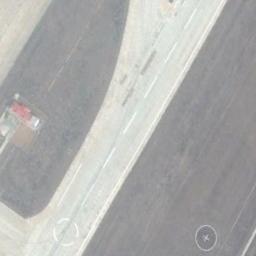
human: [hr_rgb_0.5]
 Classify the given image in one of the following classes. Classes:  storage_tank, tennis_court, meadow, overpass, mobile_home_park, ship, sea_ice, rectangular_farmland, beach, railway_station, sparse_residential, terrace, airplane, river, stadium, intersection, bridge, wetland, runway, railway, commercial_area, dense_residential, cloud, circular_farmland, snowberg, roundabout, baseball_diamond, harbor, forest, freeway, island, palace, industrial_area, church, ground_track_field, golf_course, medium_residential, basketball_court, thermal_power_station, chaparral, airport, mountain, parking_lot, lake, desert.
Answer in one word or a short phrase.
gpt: runway